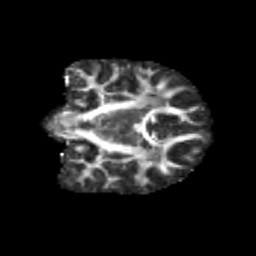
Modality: FA
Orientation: coronal
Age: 11
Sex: female
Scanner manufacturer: siemens
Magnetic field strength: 3 T
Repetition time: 3.8 s
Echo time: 0.07 s